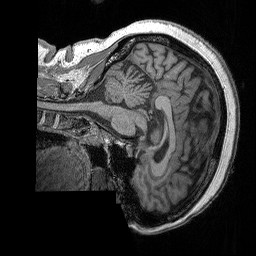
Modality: T1w
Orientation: sagittal
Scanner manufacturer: siemens
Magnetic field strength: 3 T
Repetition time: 2.3 s
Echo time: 0.00298 s